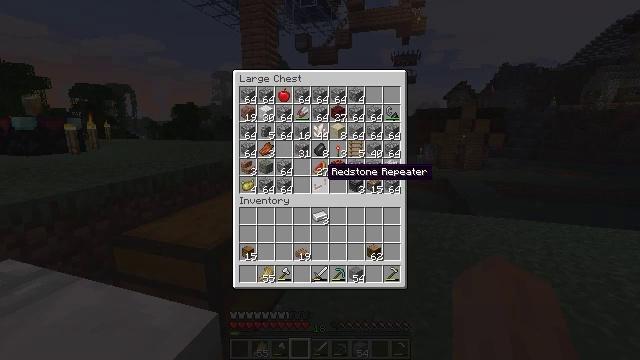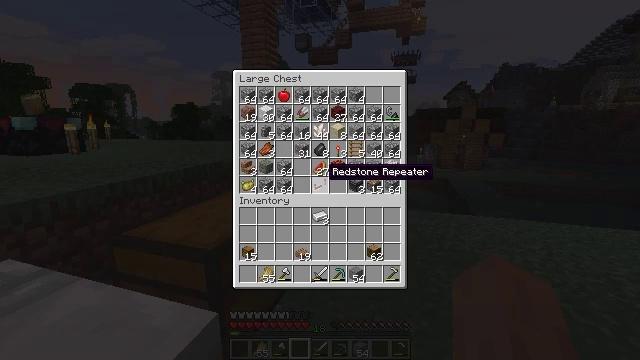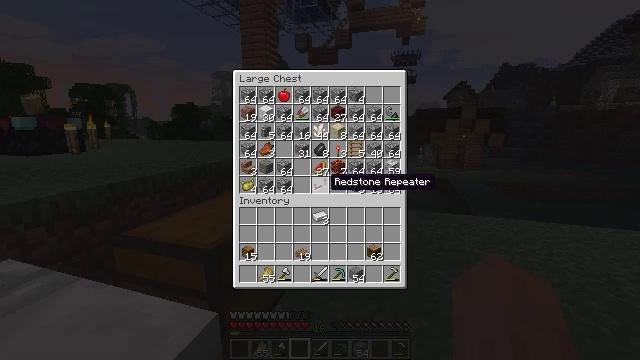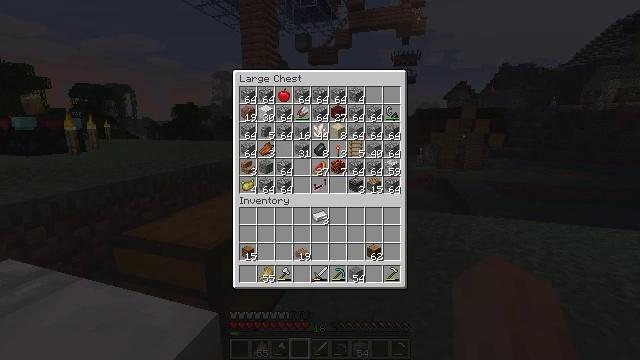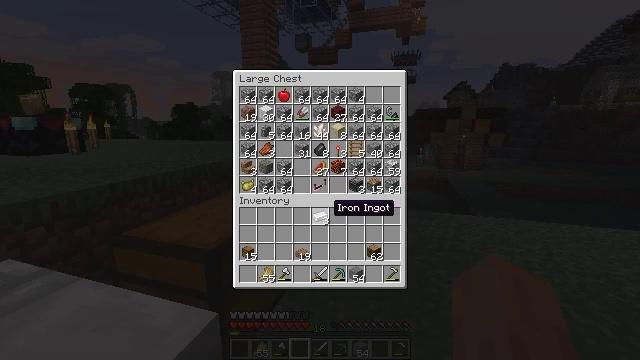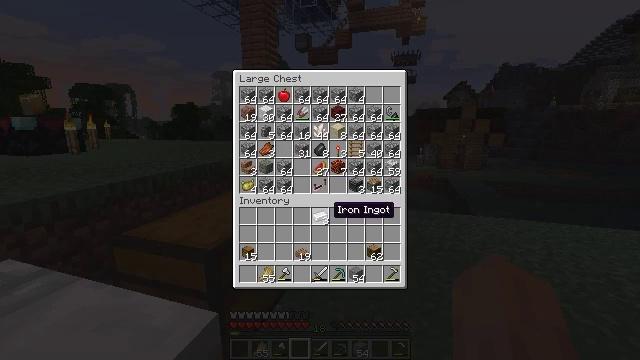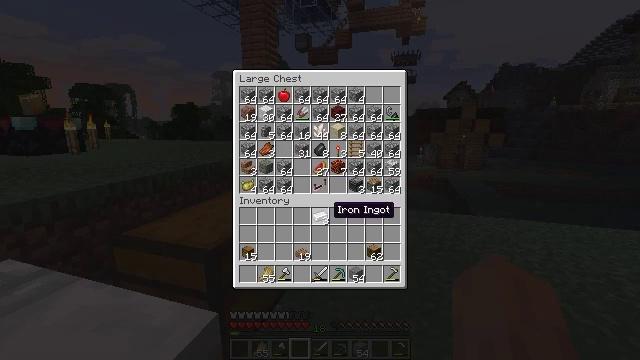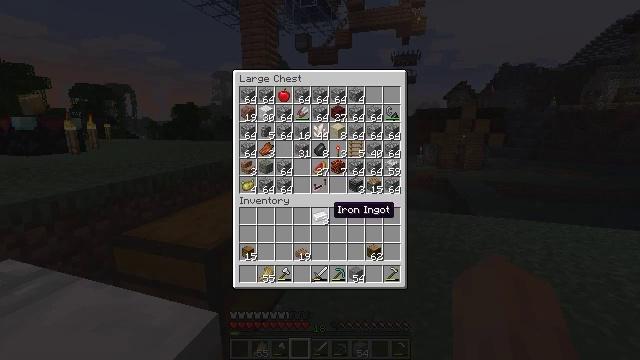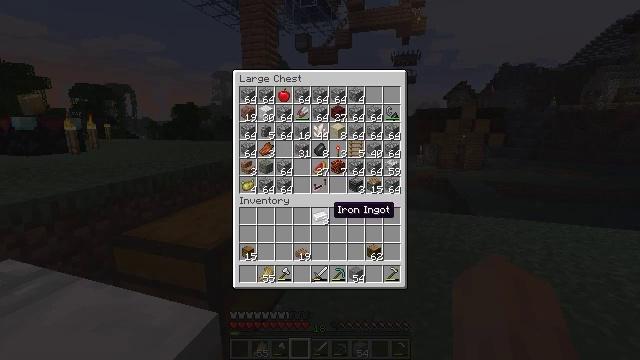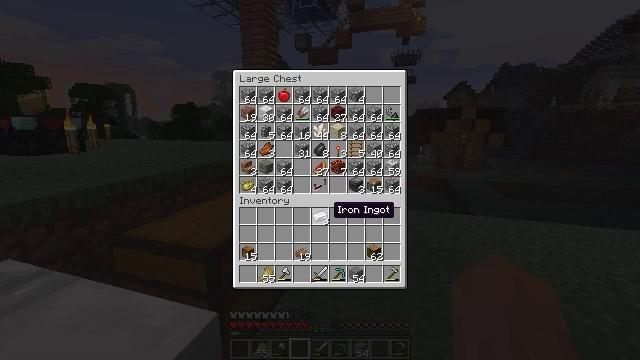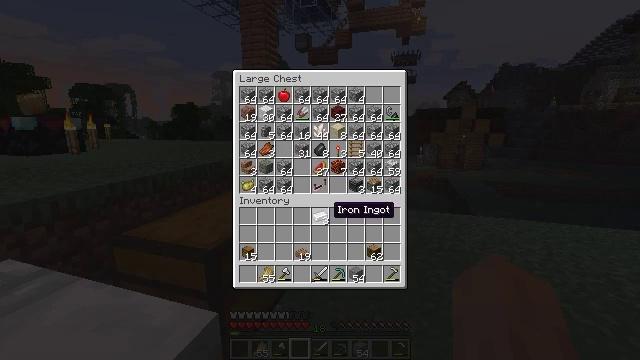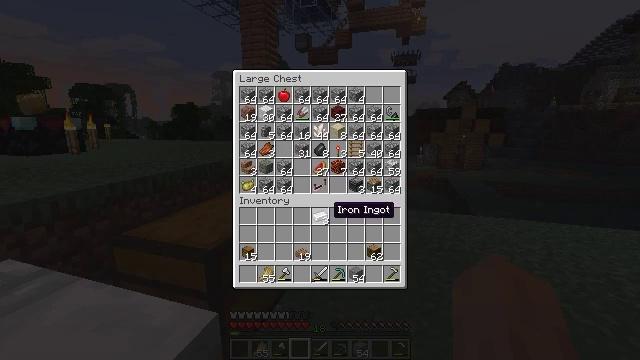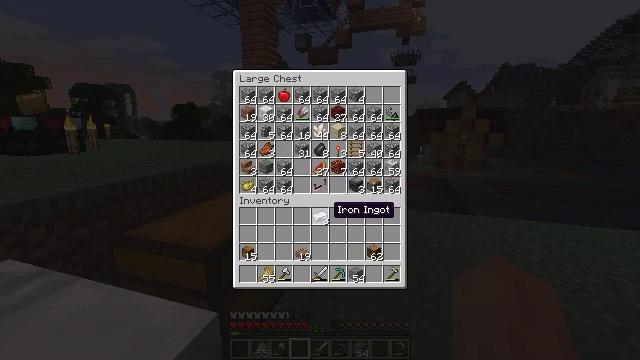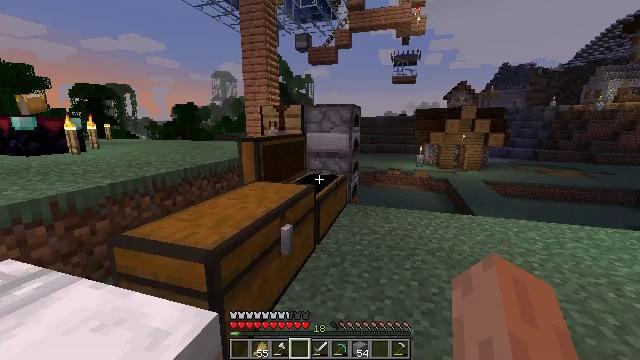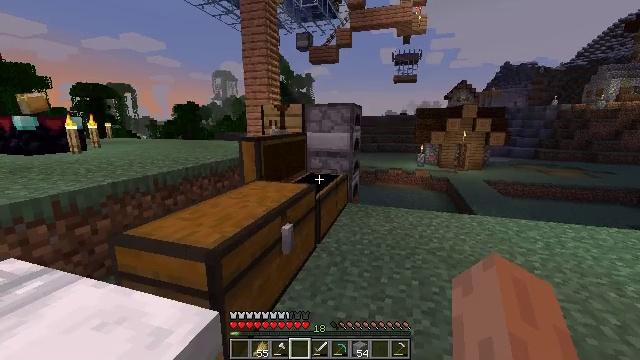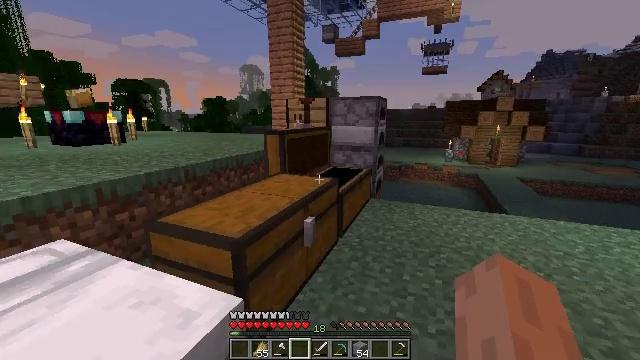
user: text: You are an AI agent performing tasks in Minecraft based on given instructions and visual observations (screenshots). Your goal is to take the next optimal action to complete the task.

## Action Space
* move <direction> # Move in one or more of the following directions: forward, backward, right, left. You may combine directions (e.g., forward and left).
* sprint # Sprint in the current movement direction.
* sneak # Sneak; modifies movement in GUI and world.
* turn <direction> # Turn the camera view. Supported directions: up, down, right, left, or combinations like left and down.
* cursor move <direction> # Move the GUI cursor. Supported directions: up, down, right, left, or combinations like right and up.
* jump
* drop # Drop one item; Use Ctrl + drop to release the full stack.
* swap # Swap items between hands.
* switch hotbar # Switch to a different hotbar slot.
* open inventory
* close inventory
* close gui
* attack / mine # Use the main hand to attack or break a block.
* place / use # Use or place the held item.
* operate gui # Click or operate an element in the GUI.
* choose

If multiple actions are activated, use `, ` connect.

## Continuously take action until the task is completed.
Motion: motion action
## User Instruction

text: Interact with the crafting table to create a jungle fence gate.
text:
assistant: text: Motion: no_op
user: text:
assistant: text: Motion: cursor move down
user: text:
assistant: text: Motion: cursor move down
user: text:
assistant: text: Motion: cursor move down
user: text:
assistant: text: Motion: no_op
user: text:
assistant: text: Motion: no_op
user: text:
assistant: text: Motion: no_op
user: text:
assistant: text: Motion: no_op
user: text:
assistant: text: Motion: no_op
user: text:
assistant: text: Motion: no_op
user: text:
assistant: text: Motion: no_op
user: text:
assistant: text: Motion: no_op
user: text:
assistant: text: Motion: no_op
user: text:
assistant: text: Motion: close gui
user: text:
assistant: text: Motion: turn left and down
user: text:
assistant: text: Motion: turn left and down
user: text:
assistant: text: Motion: turn left and down
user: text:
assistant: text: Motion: turn left and down
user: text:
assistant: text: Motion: turn left and down
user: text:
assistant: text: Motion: no_op
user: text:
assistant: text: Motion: no_op
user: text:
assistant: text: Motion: use / place
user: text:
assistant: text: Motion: use / place
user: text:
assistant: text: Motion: use / place
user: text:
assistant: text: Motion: use / place
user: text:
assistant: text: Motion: use / place
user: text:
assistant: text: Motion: open gui
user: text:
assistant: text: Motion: no_op
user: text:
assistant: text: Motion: no_op
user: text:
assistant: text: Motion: no_op